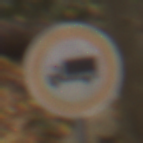
Verkehrszeichen: VerbotFuerKraftfahrzeugeUeberDreiKommaFuenfTonnen
Umgebung: Outdoor, Nature
Tageszeit: MorningAfternoon
Wetter: Overcast
Licht: Natural
Jahreszeit: Autumn
Kontrast: LowContrast